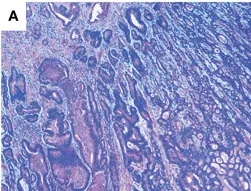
(A, B): HE staining of the tumor showed diffuse growth of paraganglioma cells with moderately to poorly differentiated tubular adenocarcinoma.
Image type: pathology (masson_trichrome)